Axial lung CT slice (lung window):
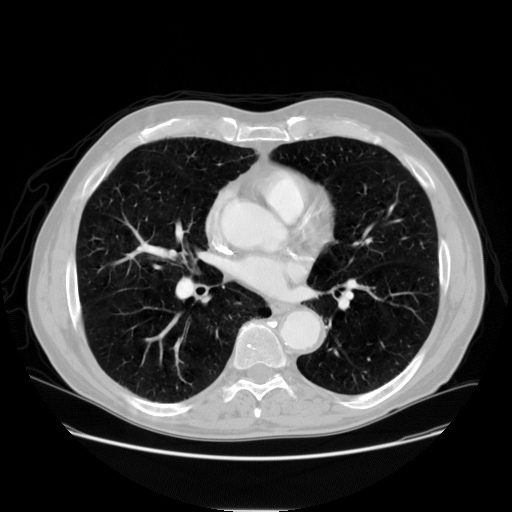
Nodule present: no